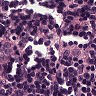
Metastatic tissue present: no